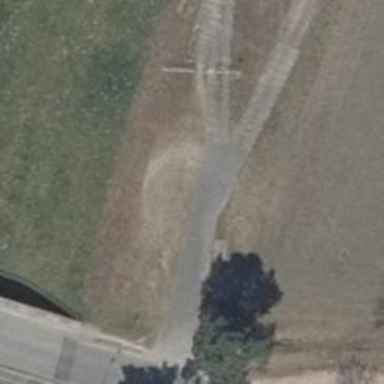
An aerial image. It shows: Asphalt track with grade 1 quality and embankment.